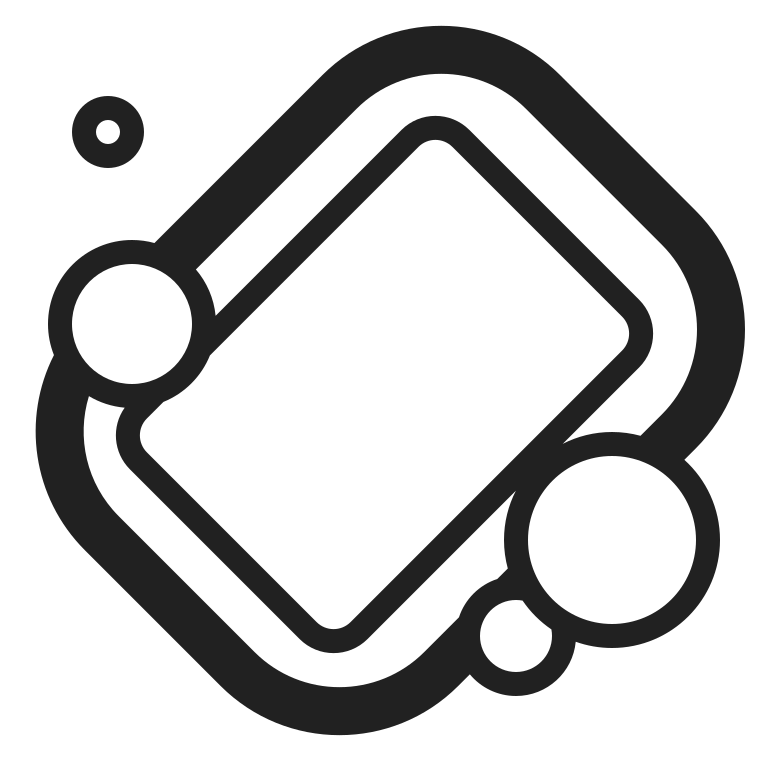
soap high contrast